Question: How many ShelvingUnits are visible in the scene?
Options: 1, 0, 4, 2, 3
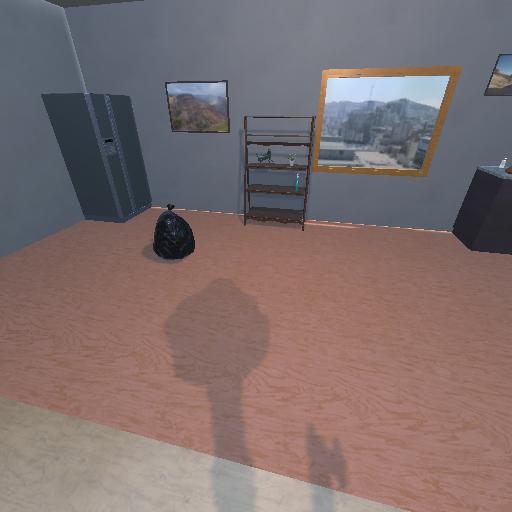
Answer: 1